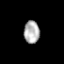
Tissue: prostate
Cell type: T cells
Senescence score: 0.6898
Nuclear area (px): 349
Mean DAPI intensity: 175.679